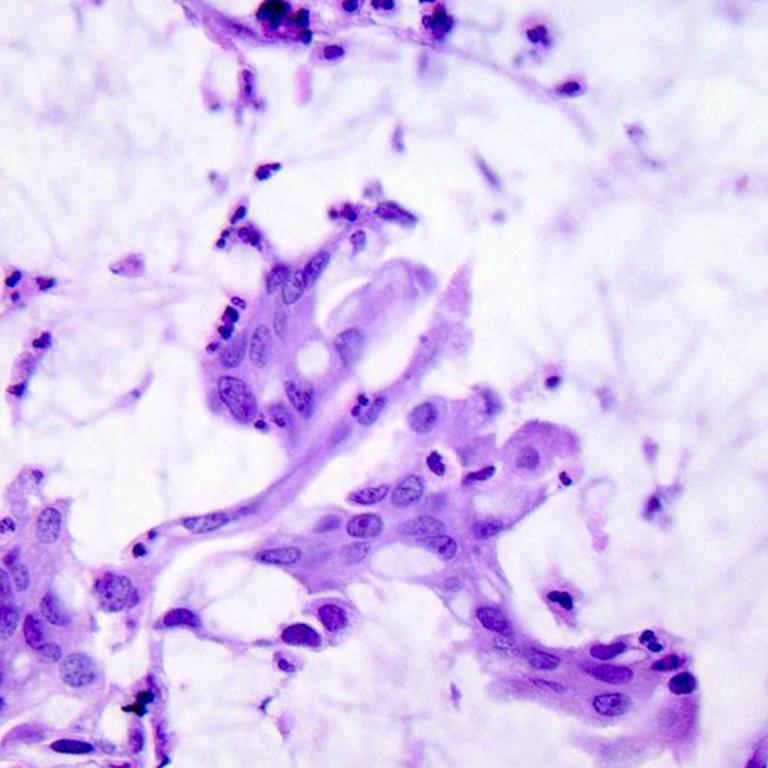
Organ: colon
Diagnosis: adenocarcinomas